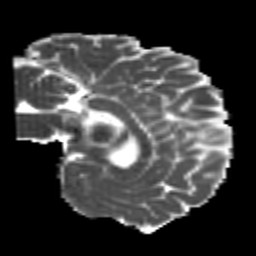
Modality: MD
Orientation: sagittal
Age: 21
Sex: male
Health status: healthy
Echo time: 0.074 s